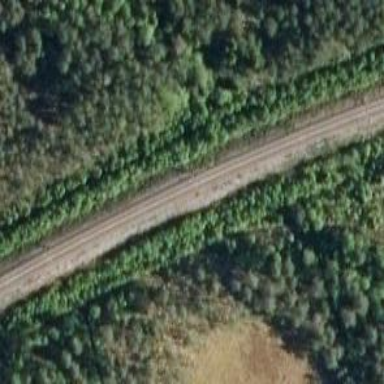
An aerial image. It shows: Railway with continuous electrified contact lines.